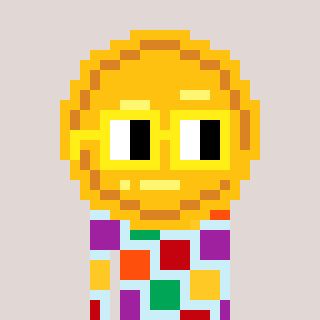
a pixel art character with square yellow glasses, a medal-shaped head and a cold-colored body on a warm background